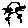
Label: cat